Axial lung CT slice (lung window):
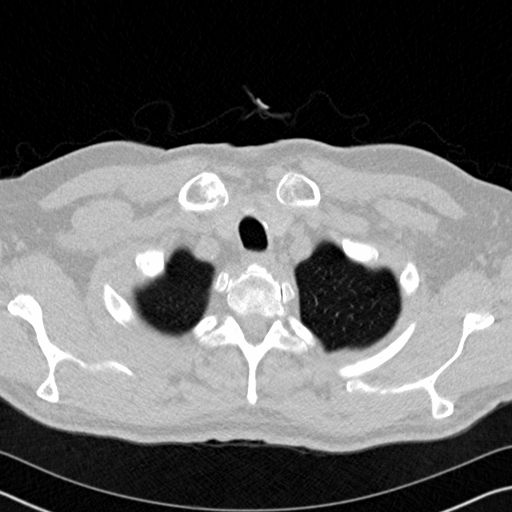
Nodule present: no